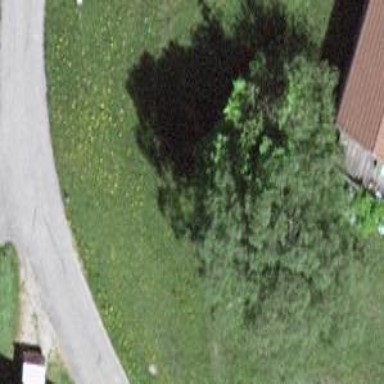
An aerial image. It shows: Grass path.